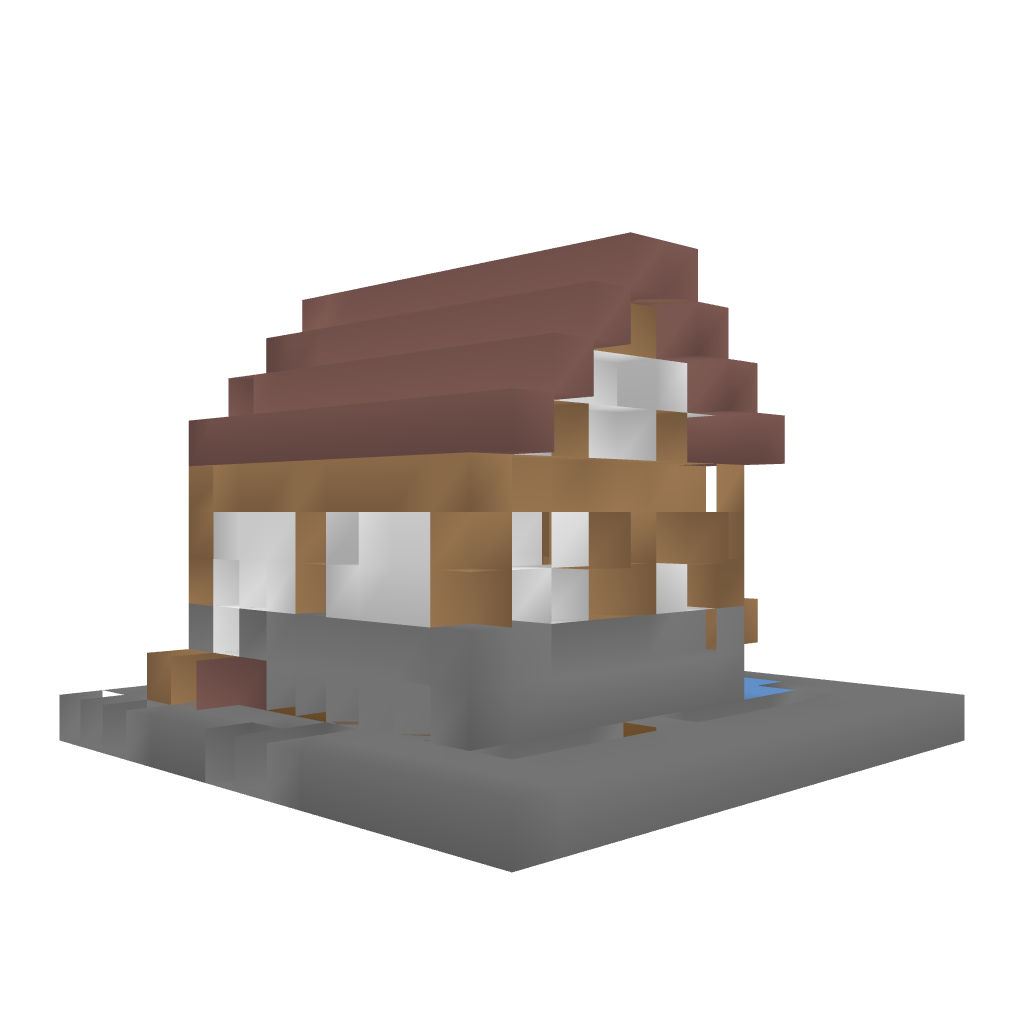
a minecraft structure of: Watermill high quality